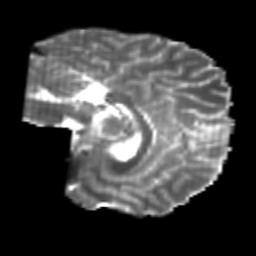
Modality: T2w
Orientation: sagittal
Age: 21
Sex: male
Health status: healthy
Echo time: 0.074 s